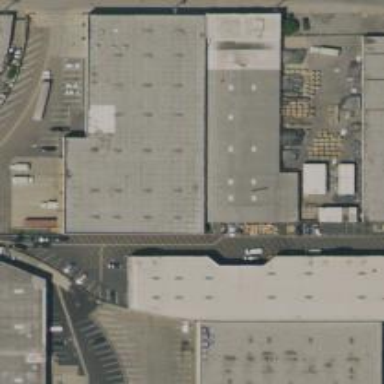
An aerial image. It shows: Warehouse.